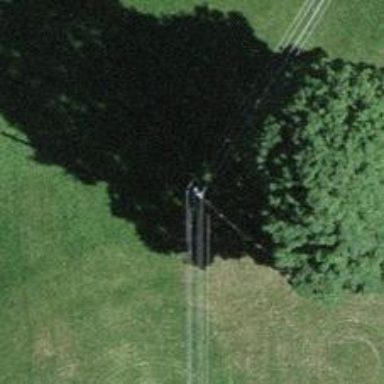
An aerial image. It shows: Utility pole as the man-made structure.